Field crop: maize
Growth stage: 2
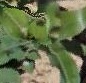
Species: maize